Question: I've a DataGrid that is bound to a Datatable object. DataGrid generates columns automatically.
'''
<DataGrid
Name="TimeTableDataGrid"
AutoGeneratingColumn="TimeTableDataGrid_OnAutoGeneratingColumn"
ItemsSource="{Binding TimeTable,Mode=TwoWay,UpdateSourceTrigger=PropertyChanged,IsAsync=True}"
EnableRowVirtualization="True"
EnableColumnVirtualization="True"
VirtualizingStackPanel.IsVirtualizing="True">
</DataGrid>
'''
I've use AutoGeneratingColumn event to add checkbox in DataGrid columns .
'''
private void TimeTableDataGrid_OnAutoGeneratingColumn(object sender, DataGridAutoGeneratingColumnEventArgs e)
{
e.Column.Width = new DataGridLength(_columnWidth);
e.Column.HeaderTemplate = (DataTemplate) Resources["HeaderTemplate"];
}
'''
HeaderTemplate :
'''
<DataTemplate x:Key="HeaderTemplate"
x:Name="HeaderTemplate">
<CheckBox></CheckBox>
</DataTemplate>
'''

How can I determine that which checkboxes are selected ?
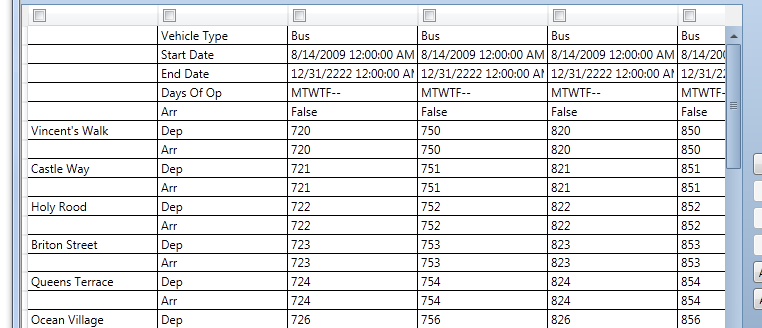
Answer: you can create the style for your header and update your checkbox like below:
'''
<Style x:Key="HeaderStyle" TargetType="{x:Type DataGridColumnHeader}">
<Style.Setters>
<Setter Property="Template">
<Setter.Value>
<ControlTemplate TargetType="{x:Type DataGridColumnHeader}">
<CheckBox Command="{Binding DataContext.MyCommand, RelativeSource={RelativeSource AncestorType={x:Type Window}}}" CommandParameter="{TemplateBinding Content}"></CheckBox>
</ControlTemplate>
</Setter.Value>
</Setter>
</Style.Setters>
</Style>
'''
and update your autogenererating handler as :
'''
e.Column.Width = new DataGridLength(_columnWidth);
e.Column.Header = e.PropertyName;
e.Column.HeaderStyle = (Style)Resources["HeaderStyle"];
'''
so here you can bind the Command for checkbox to your viewmodel command and send the unique commandparameter that can be header. In viewmodel you can have list (of string). In the command handler you can upate that list to contain which header's checkbox is checked/unchecked
Thanks